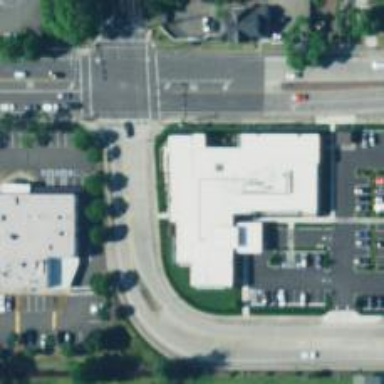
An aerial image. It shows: Healthcare clinic.